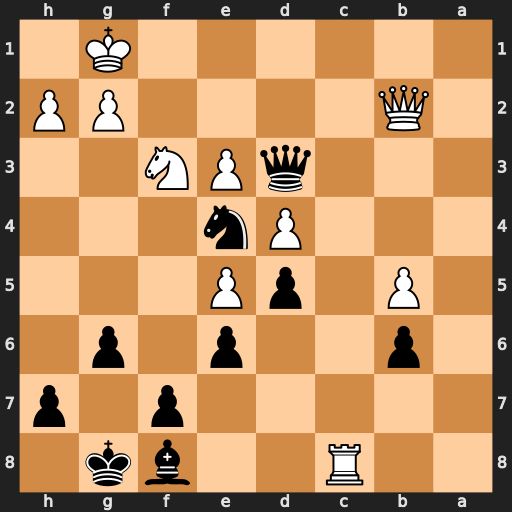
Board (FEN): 2R2bk1/5p1p/1p2p1p1/1P1pP3/3Pn3/3qPN2/1Q4PP/6K1
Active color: b
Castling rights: -
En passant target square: -
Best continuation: Qd1+ Ne1 Qxe1#